Chest X-ray. View position: PA
Patient age: 18
Patient sex: M
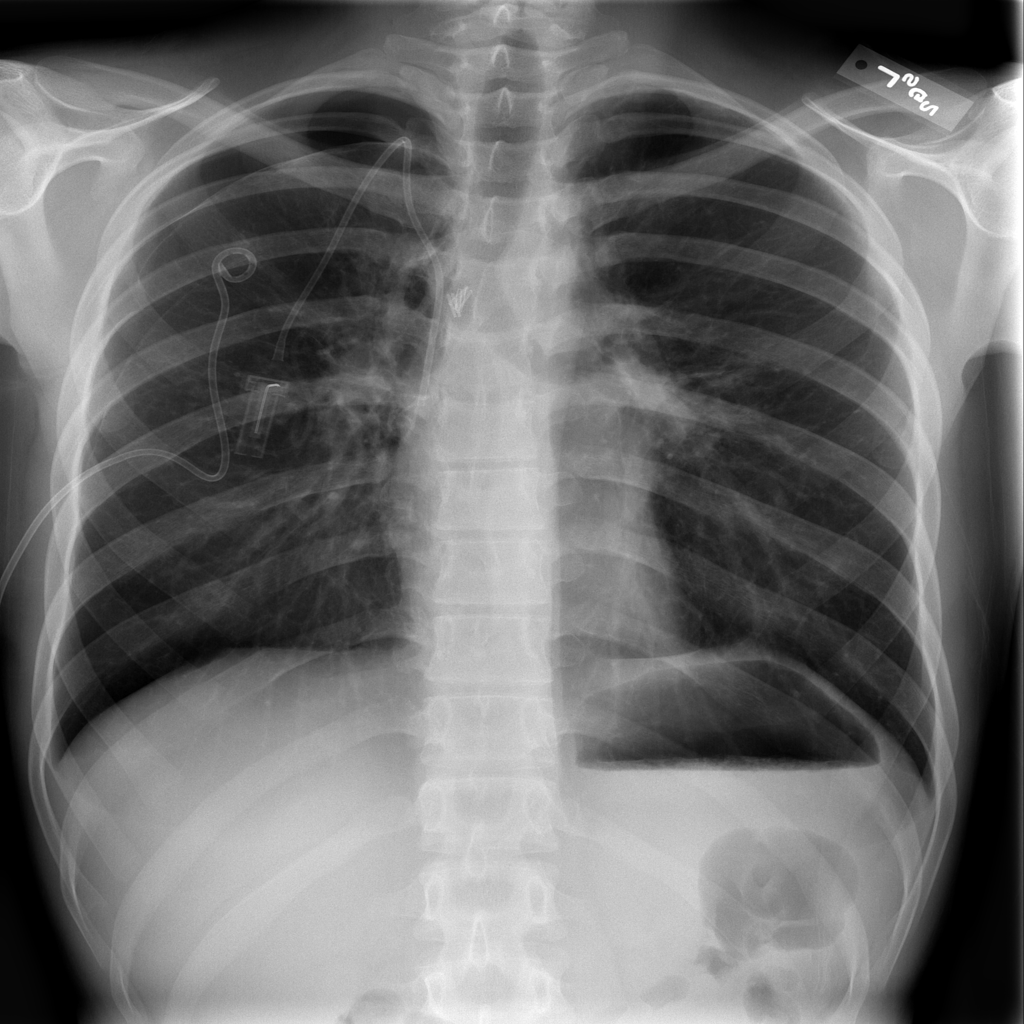
Finding: Pneumothorax